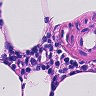
Metastatic tissue present: no